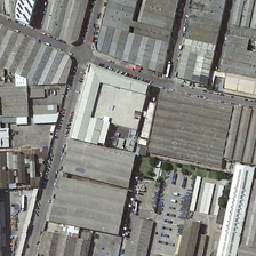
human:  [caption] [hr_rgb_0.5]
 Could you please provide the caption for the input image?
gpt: Industrial parks on the street are neatly arranged.

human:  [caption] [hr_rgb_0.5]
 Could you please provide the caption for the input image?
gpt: many fields near the industrial area near the road .

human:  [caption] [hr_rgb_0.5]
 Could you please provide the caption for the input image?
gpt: Many industrial buildings are around the intersection in the industrial area.

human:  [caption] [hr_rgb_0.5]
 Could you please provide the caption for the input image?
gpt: Many industrial buildings are near the crossroads in the industrial area.

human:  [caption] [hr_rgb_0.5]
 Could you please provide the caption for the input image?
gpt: The industrial houses on the street are in good order.